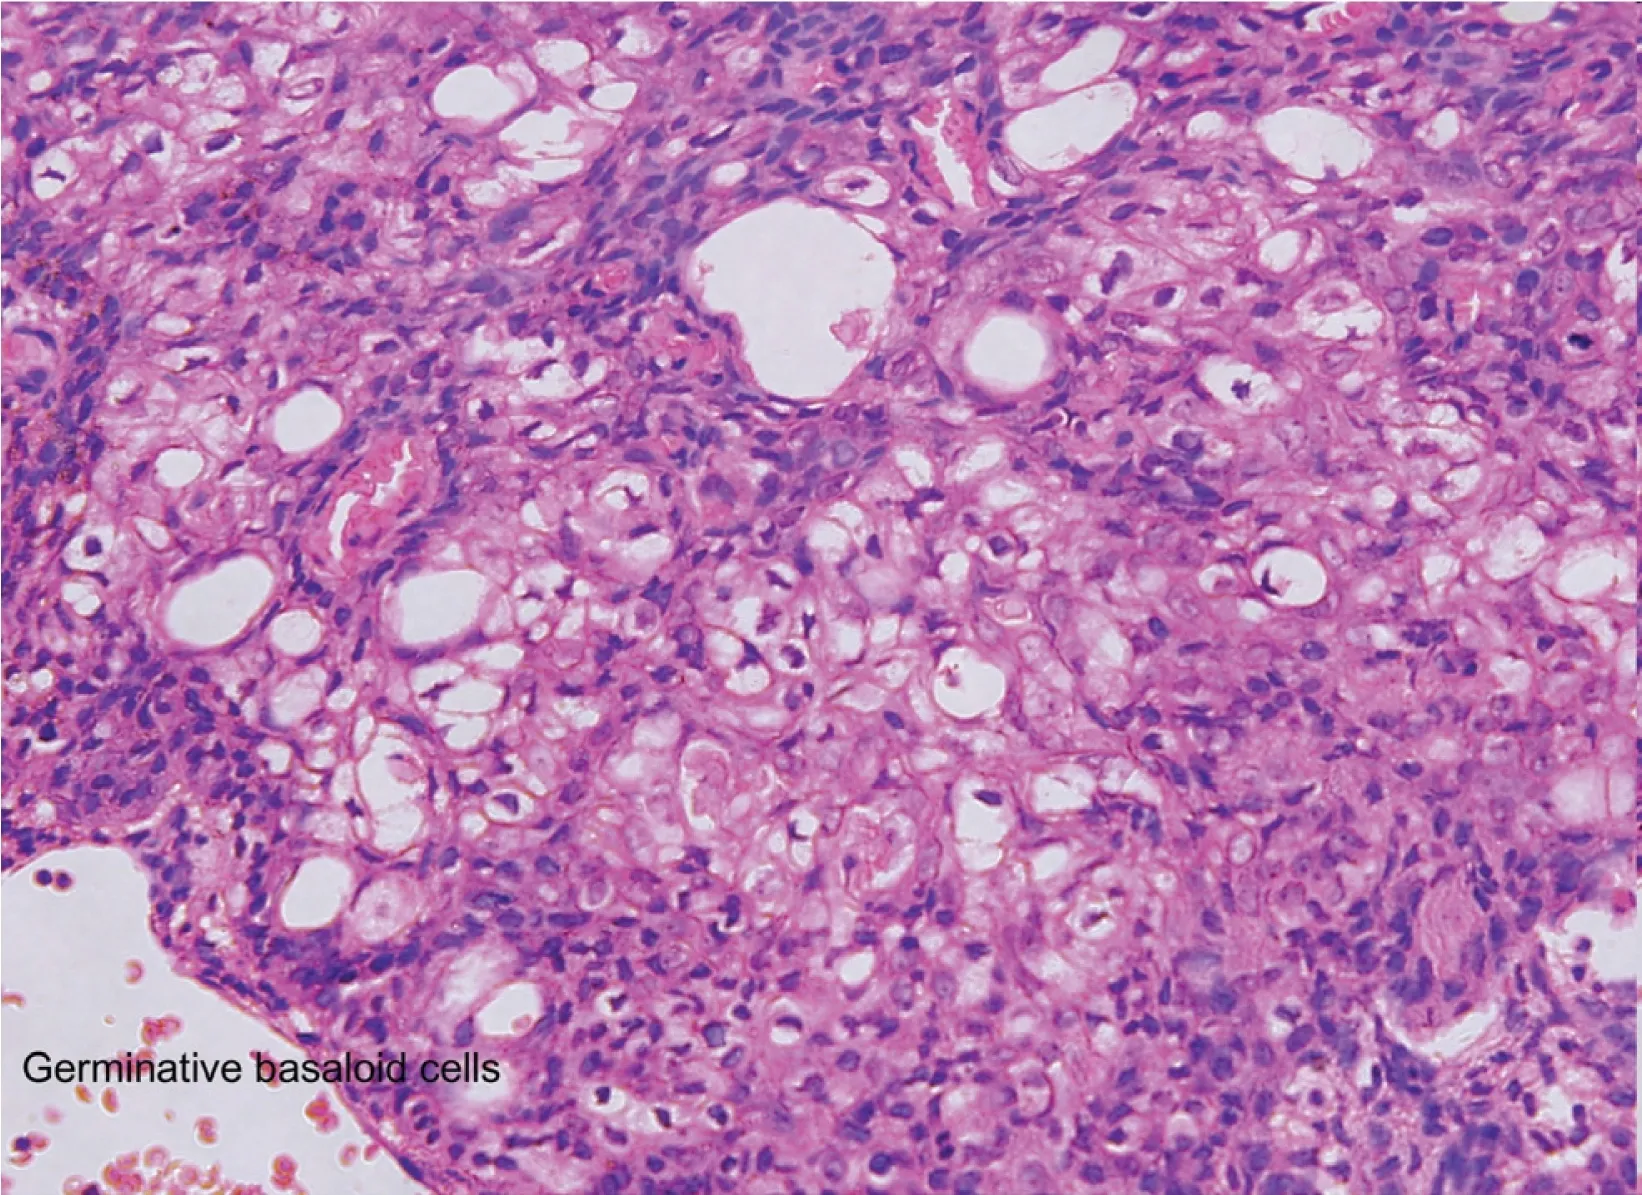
(A, B). High power Slide showed masses of basaloid cells. Some of the masses are attached to the undersurface of the epithelium. These masses show sebaceous differentiation. The lobules of sebaceous glands show Irregular growth pattern. Germinative epitheloid cells predominate and haphazardly arranged. There are multiple keratinous microcysts and few mitotic figures.
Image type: pathology (h&e)